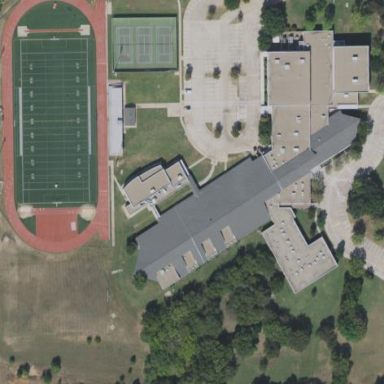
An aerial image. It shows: Middle School with the amenity tag in OpenStreetMap.